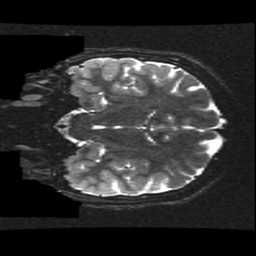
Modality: T2w
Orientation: coronal
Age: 12
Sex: female
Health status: ill
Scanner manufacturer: ge
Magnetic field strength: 3 T
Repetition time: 7.5 s
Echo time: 0.1015 s